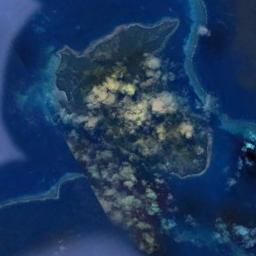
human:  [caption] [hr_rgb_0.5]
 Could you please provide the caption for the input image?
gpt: A discrete island surrounded by deep blue water .

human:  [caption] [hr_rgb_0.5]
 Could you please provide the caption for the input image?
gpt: The island looks desolate .

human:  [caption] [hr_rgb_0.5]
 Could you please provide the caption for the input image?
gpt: The island with some vegetation is surrounded by deep blue waters .

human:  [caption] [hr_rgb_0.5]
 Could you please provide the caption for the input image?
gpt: The island is surrounded by water .

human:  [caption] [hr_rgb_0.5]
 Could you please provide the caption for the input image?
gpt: There are mountains on the island surrounded by blue water .